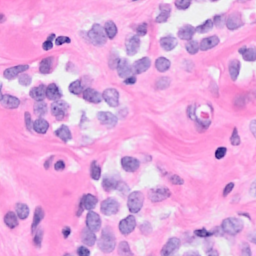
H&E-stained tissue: Breast